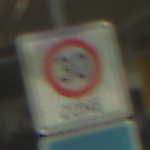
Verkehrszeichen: BeginnZone30
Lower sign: Sackgasse
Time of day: NotSpecified
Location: Indoor (Special)
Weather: NotSpecified
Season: NotSpecified
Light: Artificial